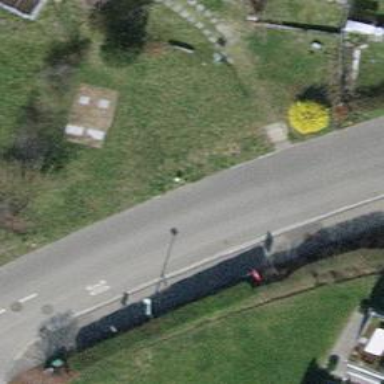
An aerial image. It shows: Platform for public transport is situated by the road.